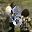
Label: 8